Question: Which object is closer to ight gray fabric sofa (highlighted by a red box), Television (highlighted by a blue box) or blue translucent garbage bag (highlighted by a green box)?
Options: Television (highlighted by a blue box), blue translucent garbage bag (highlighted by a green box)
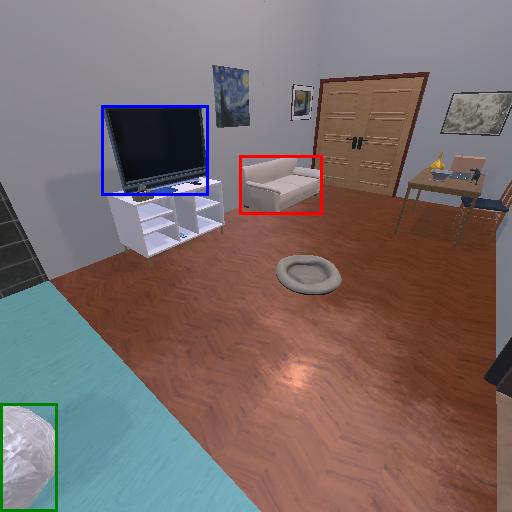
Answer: Television (highlighted by a blue box)